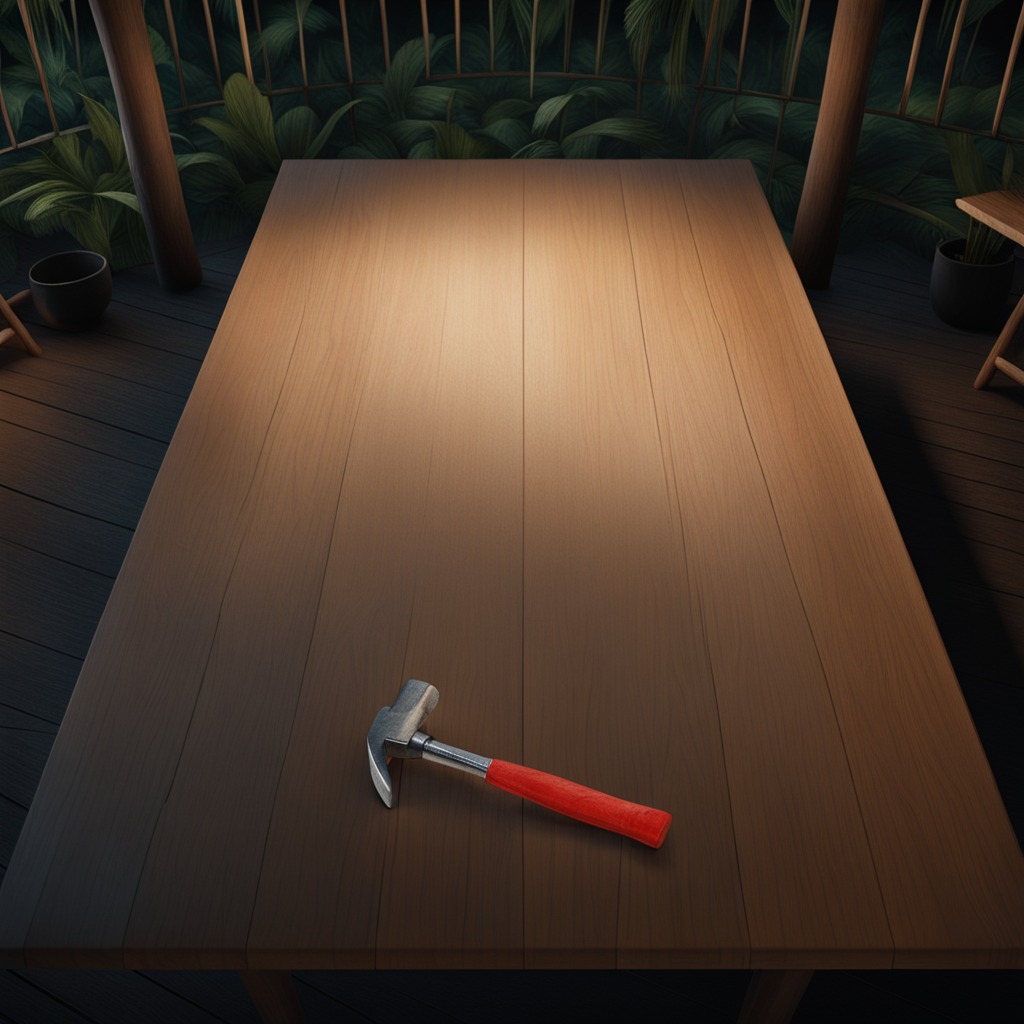
A hammer lies on a wooden table inside a jungle field workshop tent at night.